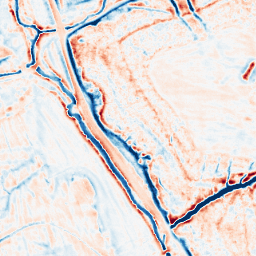
Category: edge_preserving
Decomposition family: bilateral
Decomposition parameters: d: 15
sigma_color: 50
sigma_space: 25
Upsampling method: sinc_blackman
Upsampling parameters: scale: 2
kernel_size: 4
Upsampling scale: 2